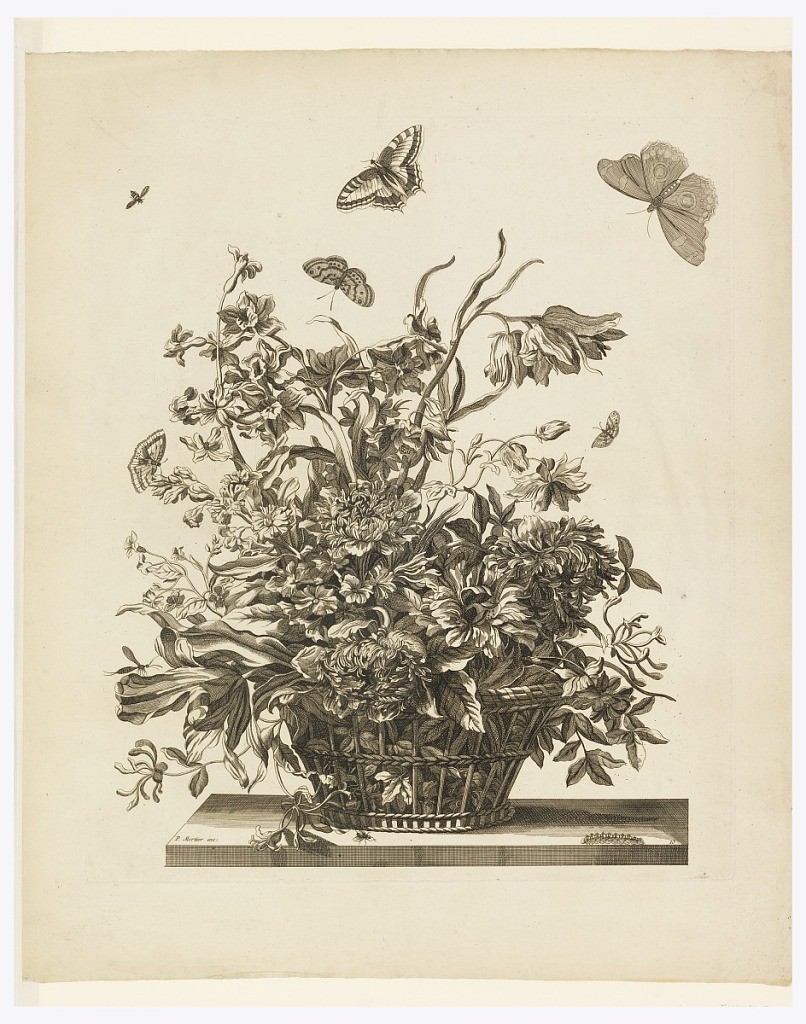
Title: Plate 10, from set of Flowers in a Basket
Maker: Jean-Baptiste Monnoyer, French, 1636–1699
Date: ca. 1680
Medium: Etching on white paper
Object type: Print
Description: Tulips, narcisses, anemones, peonies, etc. in a basket. Four butterflies and a bee flying above; below in table, right: a caterpillar, in center a fly.